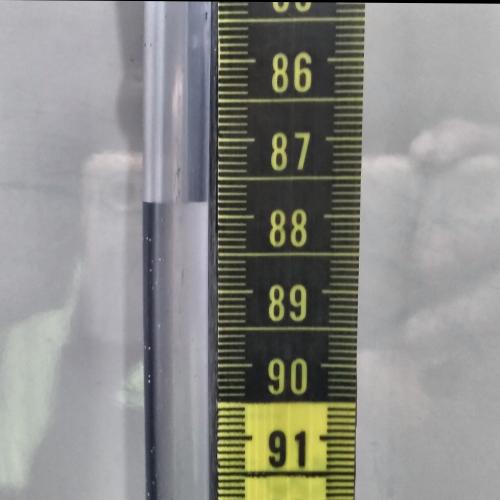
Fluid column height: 87.8 cm